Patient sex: M
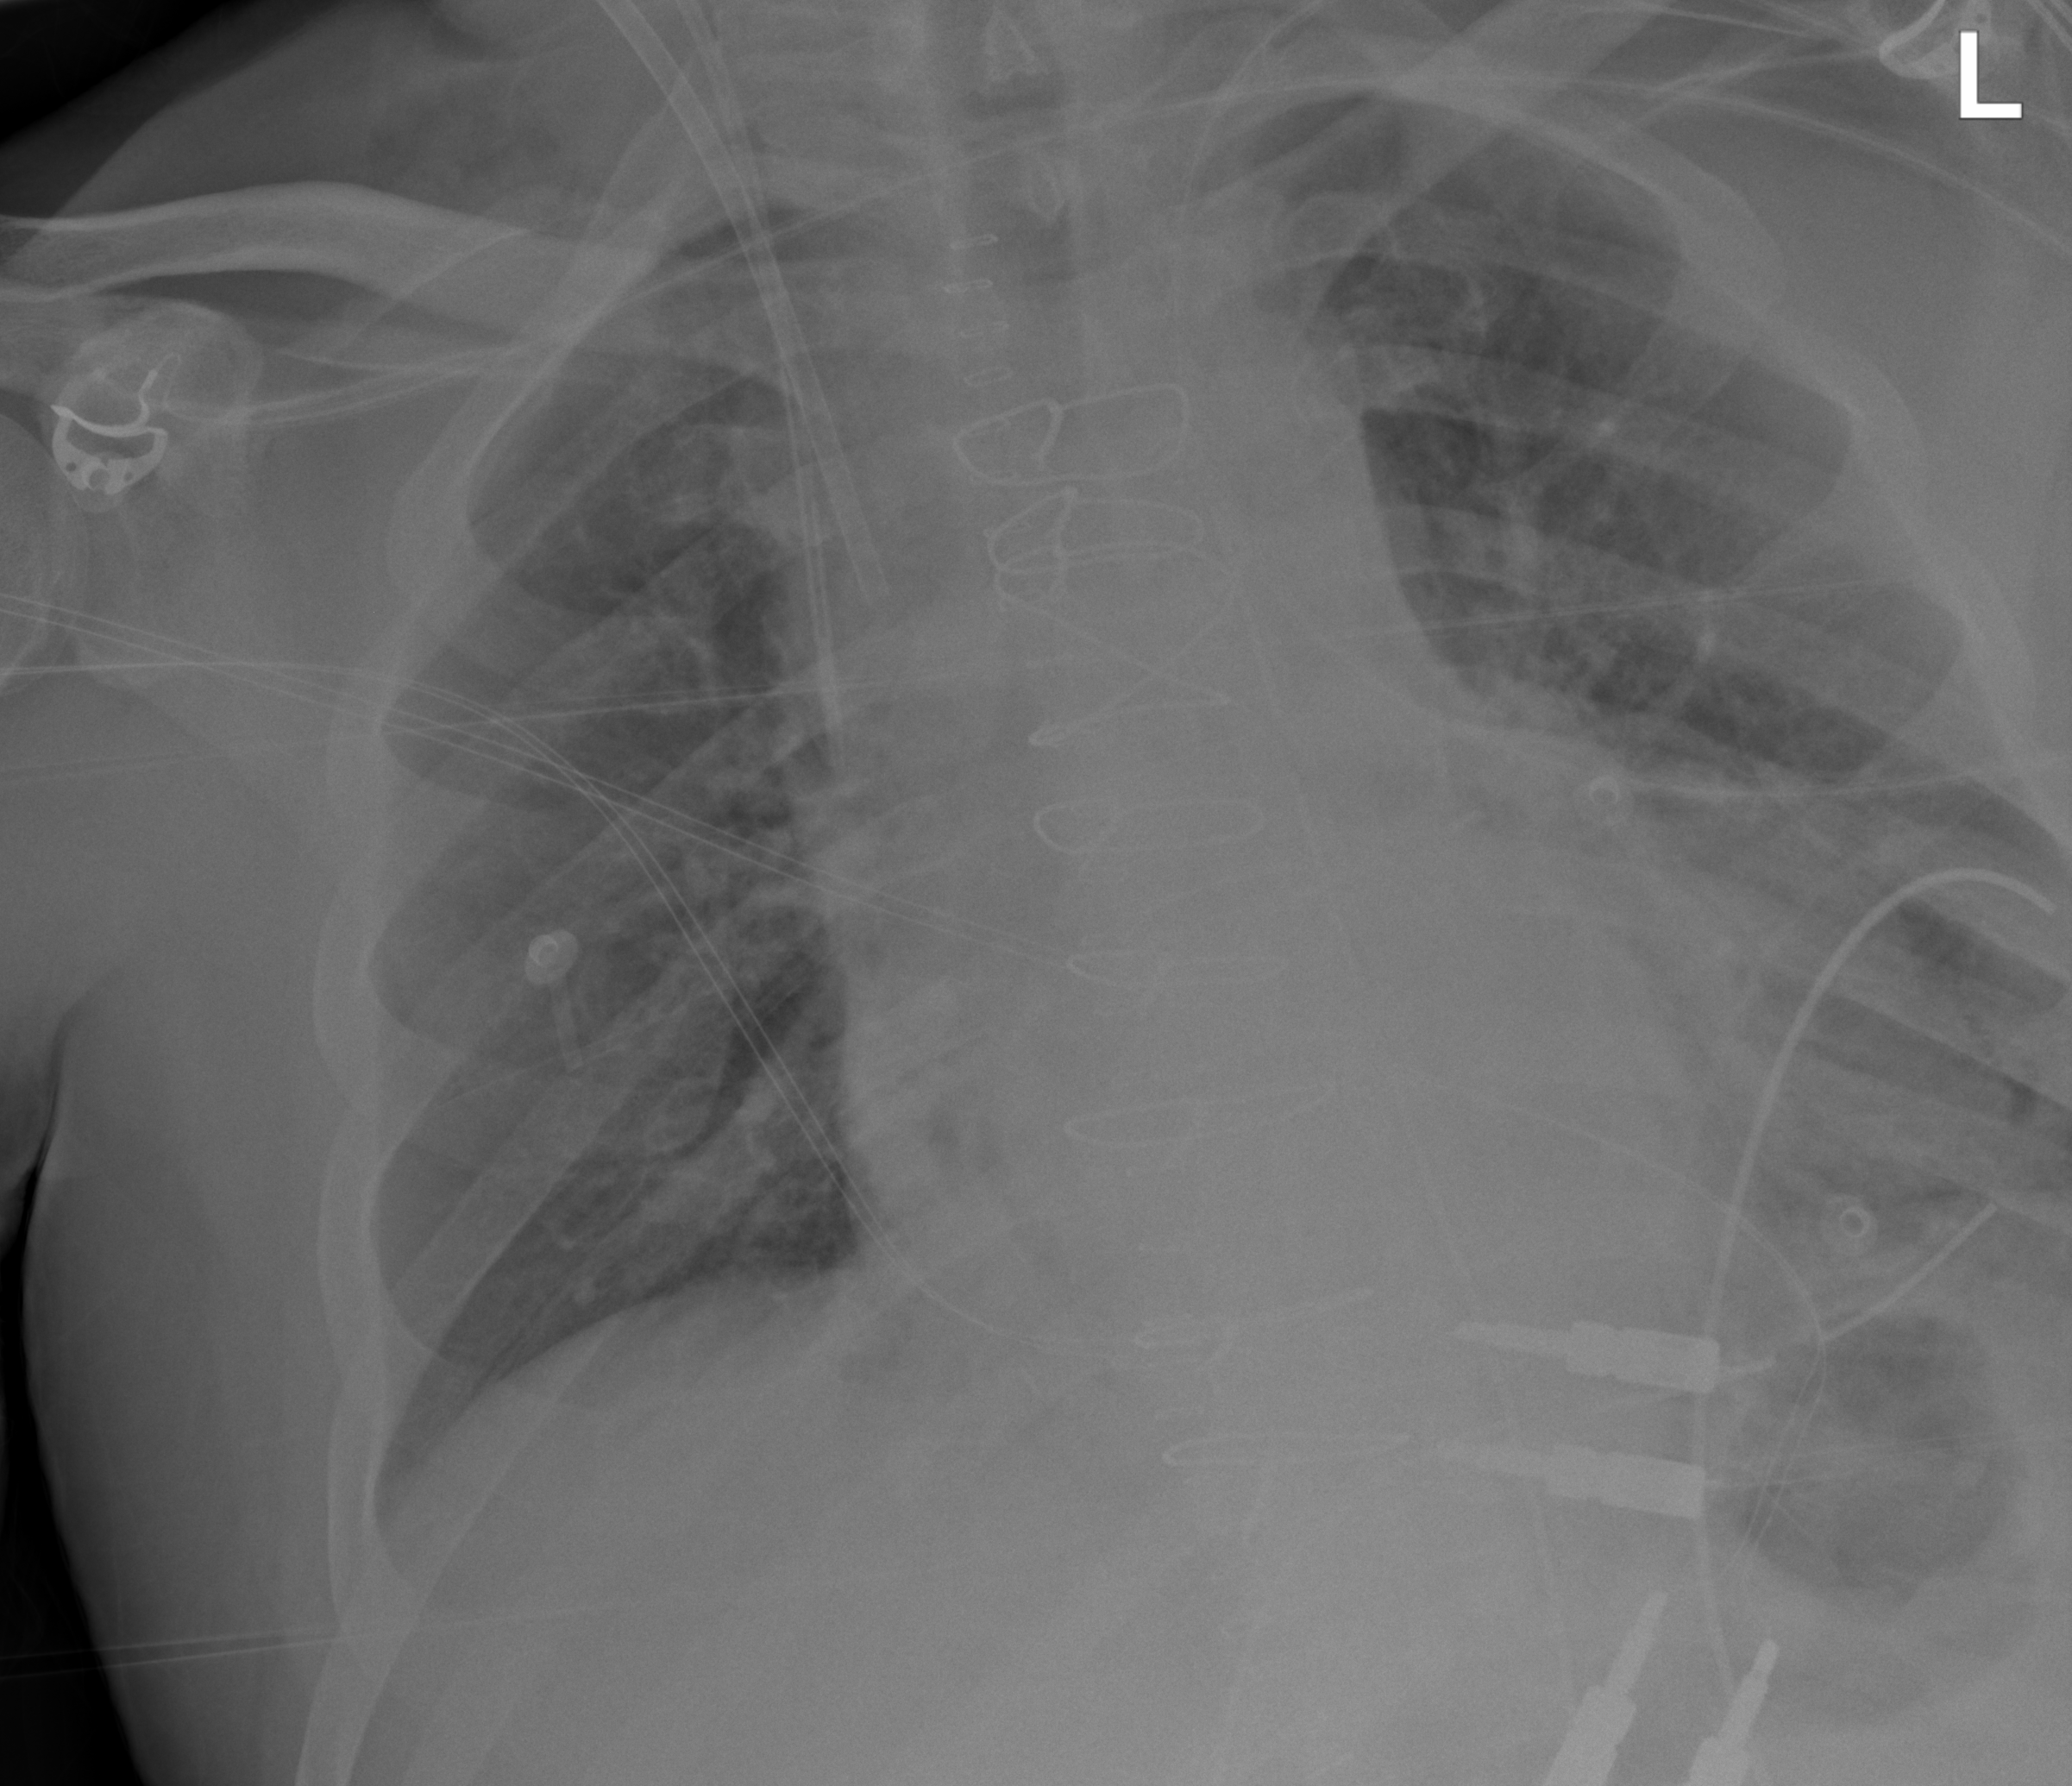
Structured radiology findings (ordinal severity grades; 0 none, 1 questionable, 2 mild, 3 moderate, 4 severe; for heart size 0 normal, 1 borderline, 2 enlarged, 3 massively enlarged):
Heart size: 2
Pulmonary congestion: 2
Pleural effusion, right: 0
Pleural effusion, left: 0
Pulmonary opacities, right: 1
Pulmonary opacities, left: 1
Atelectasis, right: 0
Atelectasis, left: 2